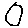
Label: circle